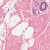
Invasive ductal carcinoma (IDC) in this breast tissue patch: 0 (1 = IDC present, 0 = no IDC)